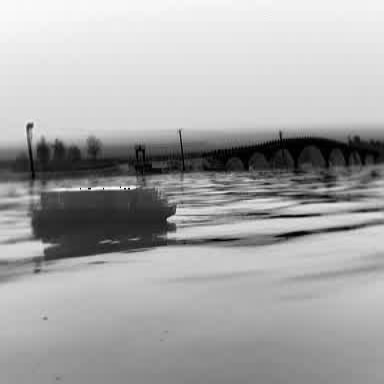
There is a fishing_boat in the infrared image.